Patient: sex M, age 94
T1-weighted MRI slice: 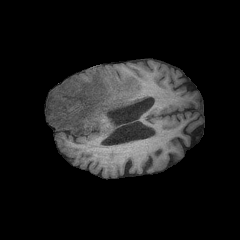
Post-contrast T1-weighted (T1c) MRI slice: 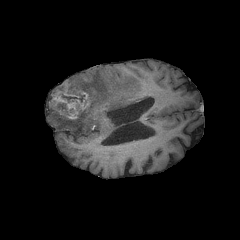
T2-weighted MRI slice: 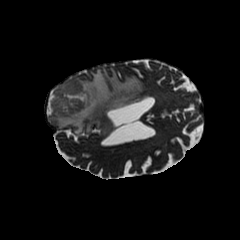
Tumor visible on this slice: yes
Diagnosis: Glioblastoma, IDH-wildtype
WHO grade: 4